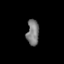
Tissue: skin
Cell type: Epithelial cells
Senescence score: 0.2768
Nuclear area (px): 306
Mean DAPI intensity: 123.706